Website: apple
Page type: address-validator
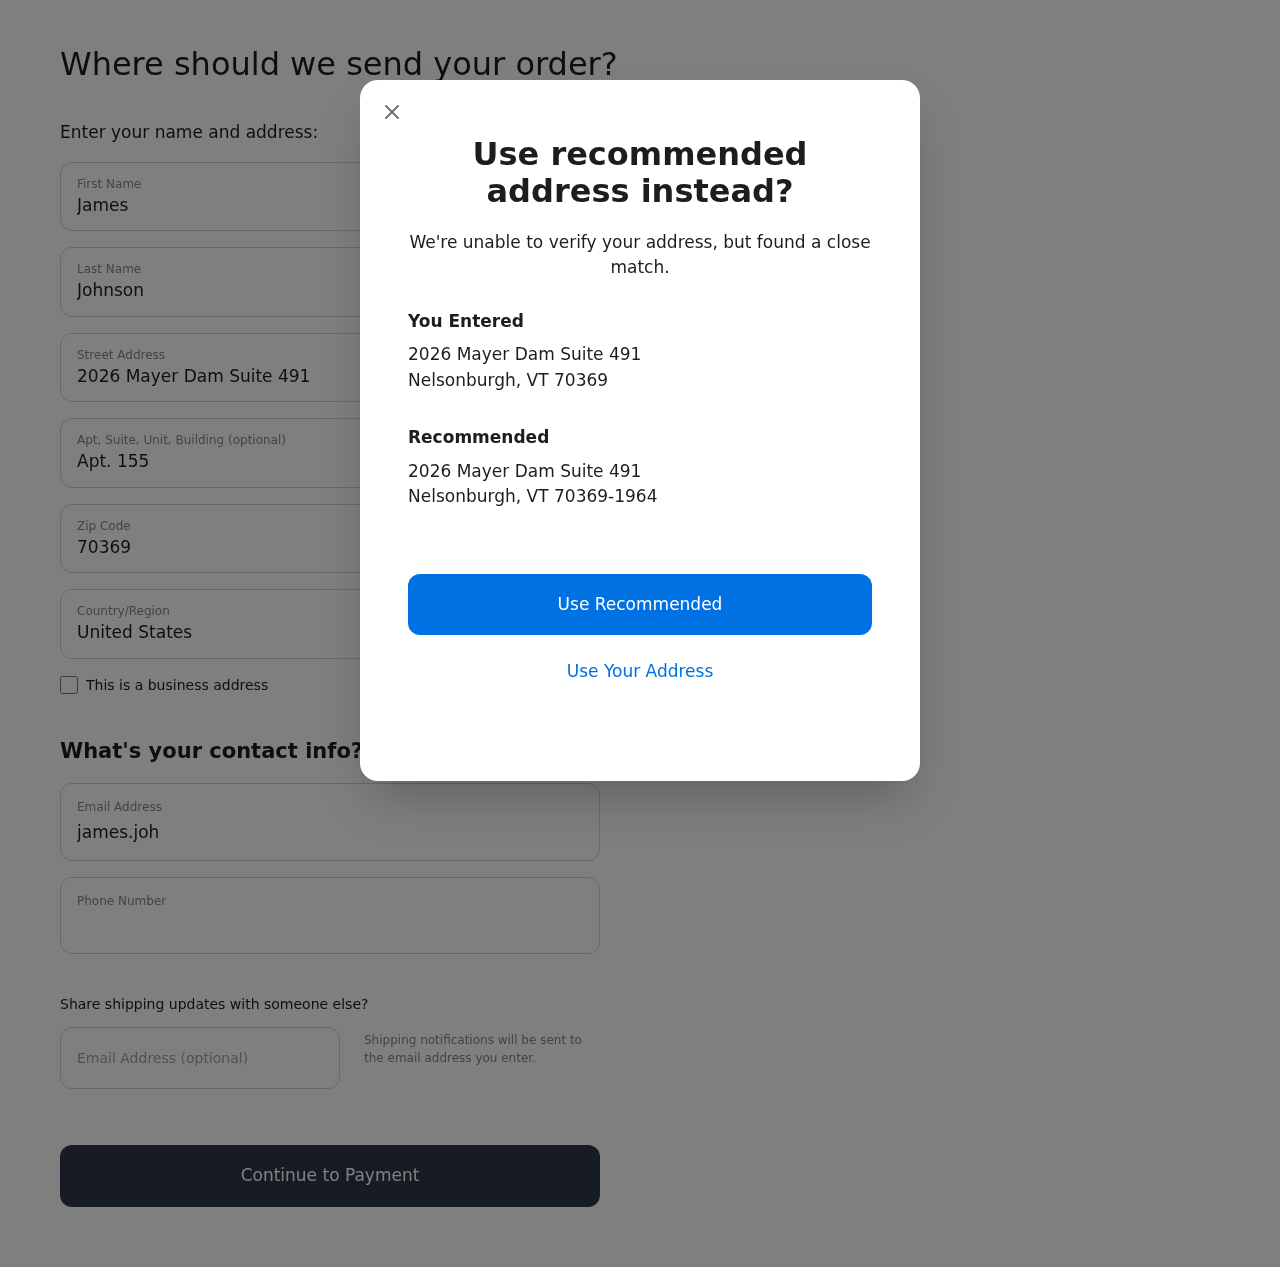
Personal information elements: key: PII_CITY
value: Nelsonburgh
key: PII_COUNTRY
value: United States
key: PII_EMAIL
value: james.johnson@gmail.com
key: PII_FIRSTNAME
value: James
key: PII_GIFT_EMAIL
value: stacey.nichols@yahoo.com
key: PII_LASTNAME
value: Johnson
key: PII_PHONE
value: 5002689470
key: PII_POSTCODE
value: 70369
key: PII_POSTCODE_FULL
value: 70369-1964
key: PII_STATE_ABBR
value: VT
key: PII_STREET
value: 2026 Mayer Dam Suite 491
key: PII_STREET2
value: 2026 Mayer Dam Suite 491
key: PII_STREET2
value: Apt. 155
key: PII_CITY2
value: Nelsonburgh
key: PII_STATE_ABBR2
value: VT